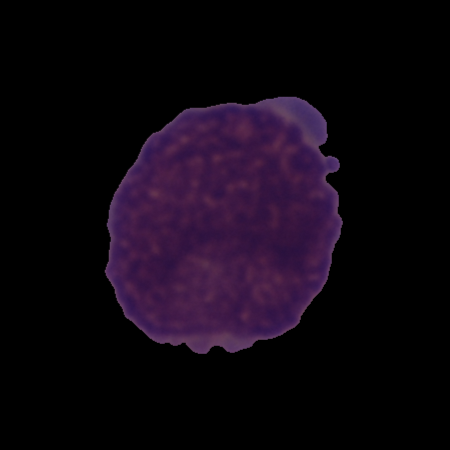
Label: cancer